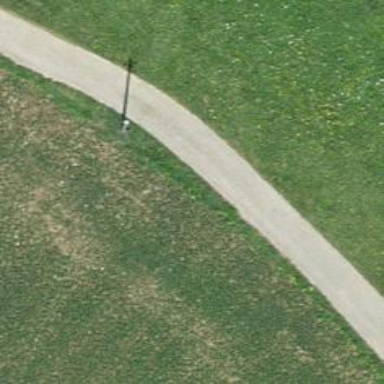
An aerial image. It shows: Well-maintained track road with grade 1 tracktype.